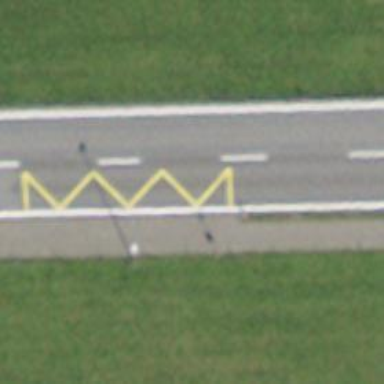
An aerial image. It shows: Bus stop with designated stop position for public transport.